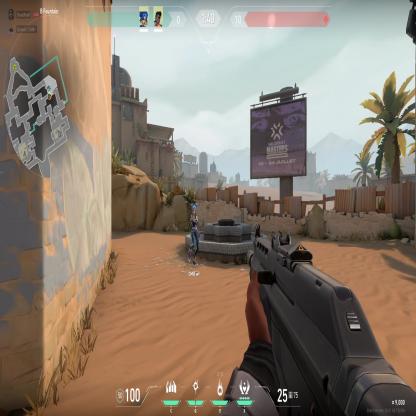
Label: teammate